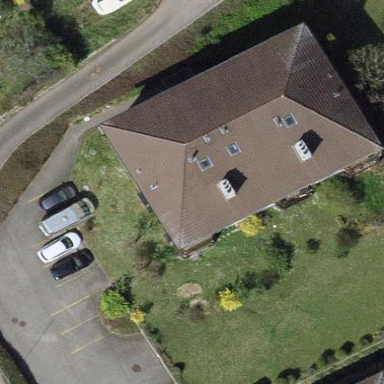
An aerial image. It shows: Residential building.